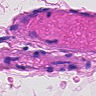
Metastatic tissue present: no